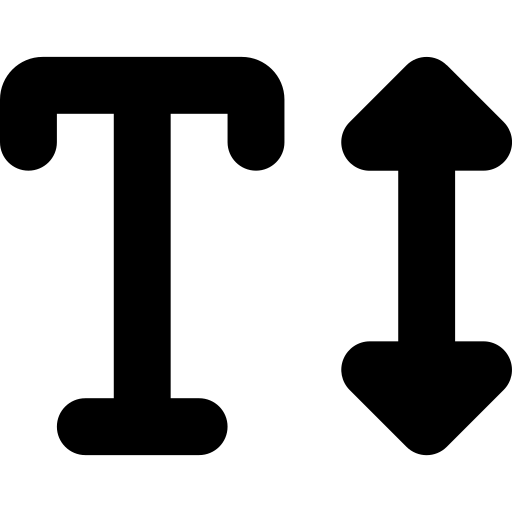
Tags: icon, FontAwesome, fa-icon, solid, text, height